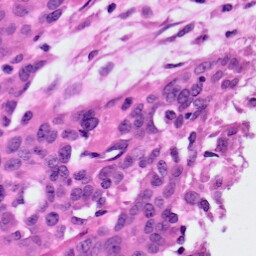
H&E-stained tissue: Ovarian